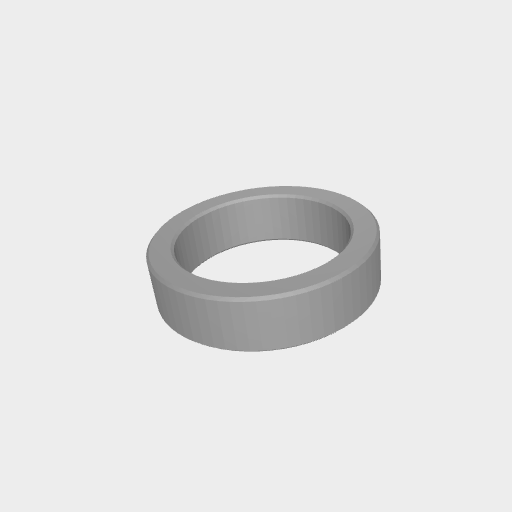
Part: Spacer6ID8OD2